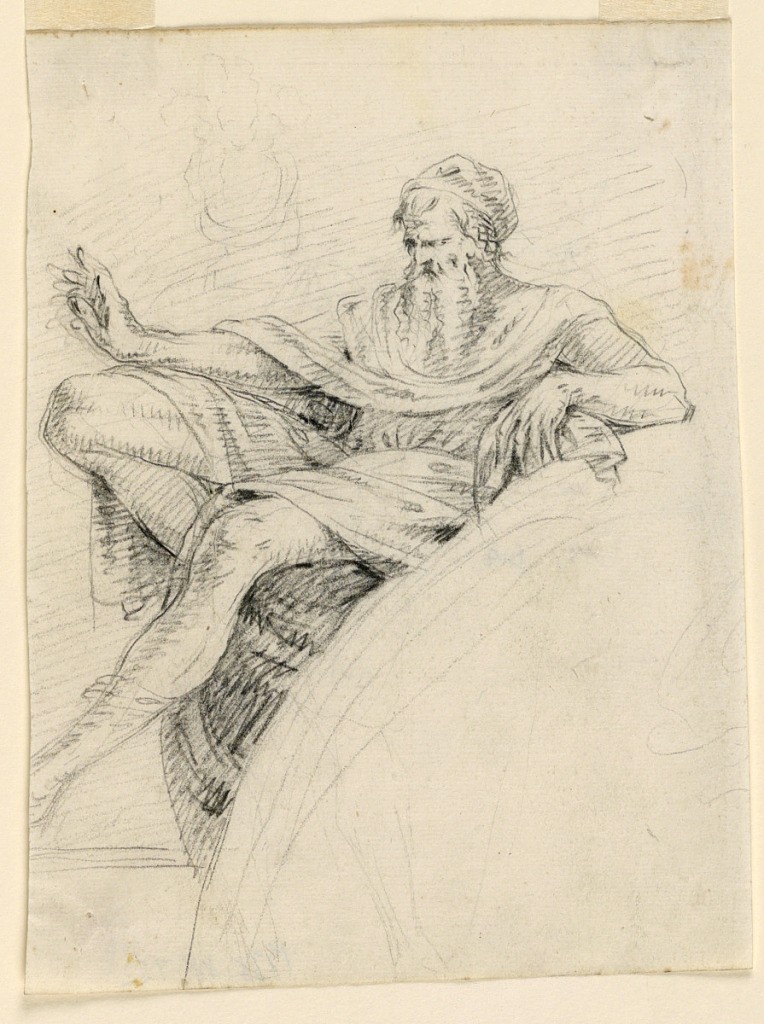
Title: Design for a Sculpture of a Prophet Beside an Arch
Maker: Carlo Maria Giudici, Italian, 1723 - 1804
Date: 1780–1800
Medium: Black chalk on paper
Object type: Drawing
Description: Vertical rectangle. Part of a sheet of a drawing book, with a figure of  Prophet beside an arch. The mouldings are sketched, and the figure sits toward the left, holding a scroll in his left hand. The forepart of the left foot has been cut away.